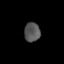
Tissue: lung
Cell type: T cells
Senescence score: 0.227
Nuclear area (px): 302
Mean DAPI intensity: 85.182